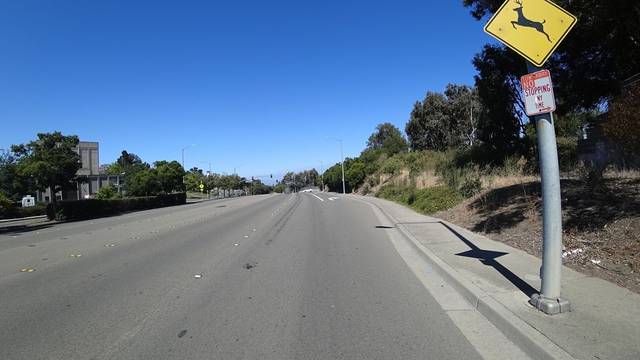
Region: United States
Coordinates: 37.66, -122.057